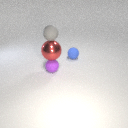
small gray rubber sphere above small purple rubber sphere